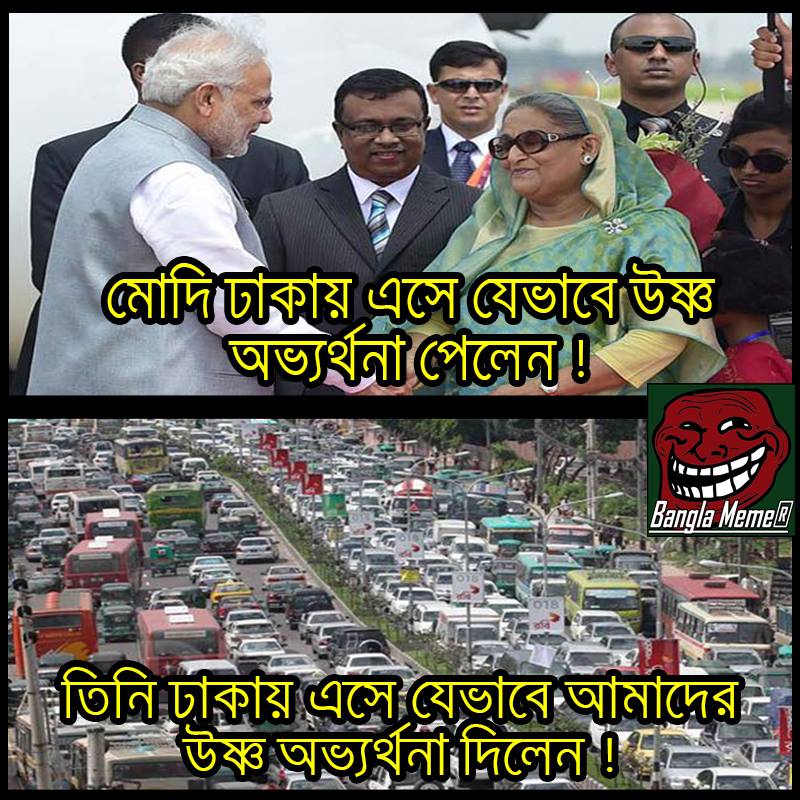
Caption: মোদি ঢাকায় এসে যেভাবে উষ্ণ অভ্যর্থনা পেলেন !      তিনি ঢাকায় এসে যেভাবে আমাদের  উষ্ণ অভ্যর্থনা দিলেন !
Label: non-hate